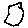
Label: hexagon